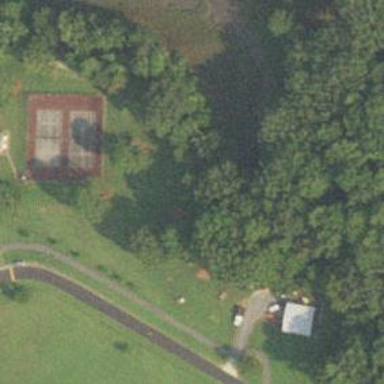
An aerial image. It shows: Disc golf hole.